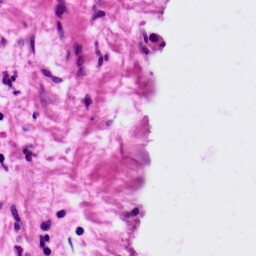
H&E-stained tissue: Ovarian